Question: Can any one tell what is difference between and when we choose from Compile With: ??

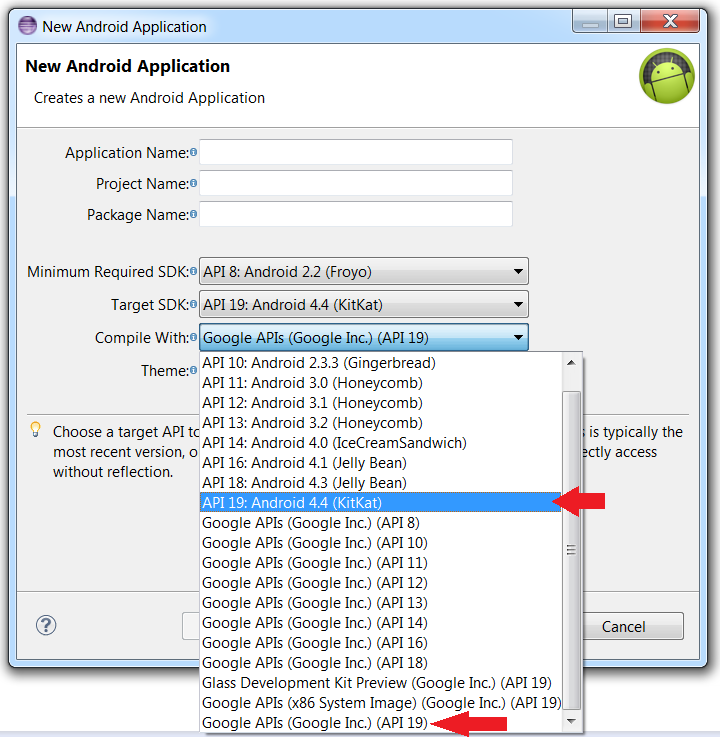
Answer: From : <URL>
The google API includes Google Maps and other Google-specific libraries. The Android one only includes core android libraries.
As for which one to choose, you should go with the Android API until you find that you need the Google API; such as when you need Google Maps functionality.